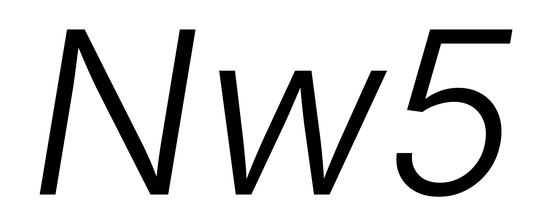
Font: Inter-Italic_Light_Italic